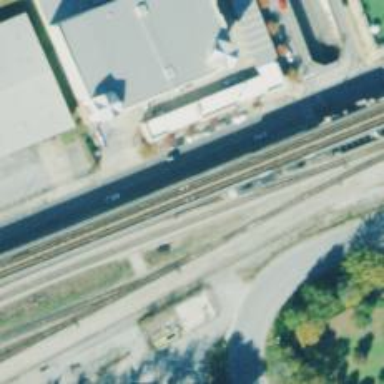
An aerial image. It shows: Railway bridge with electrified lines.